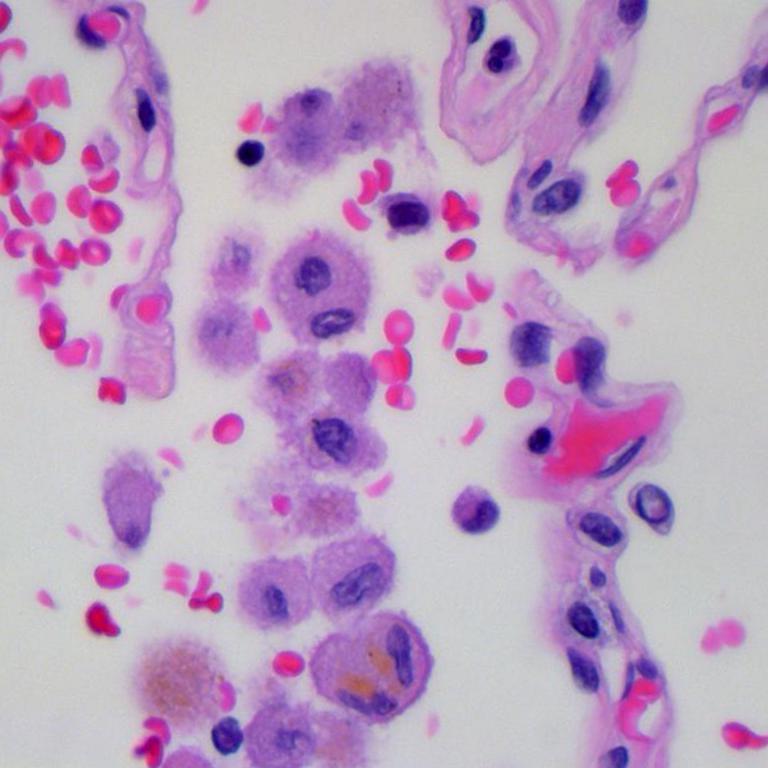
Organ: lung
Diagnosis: benign